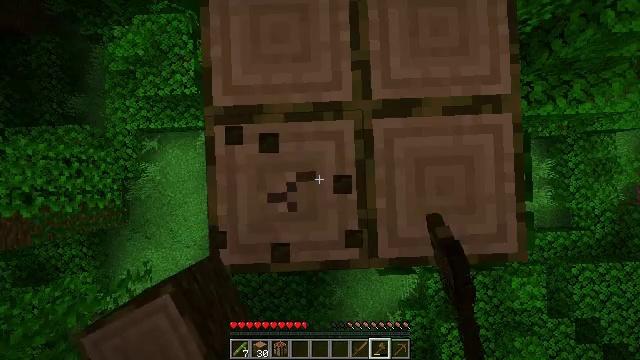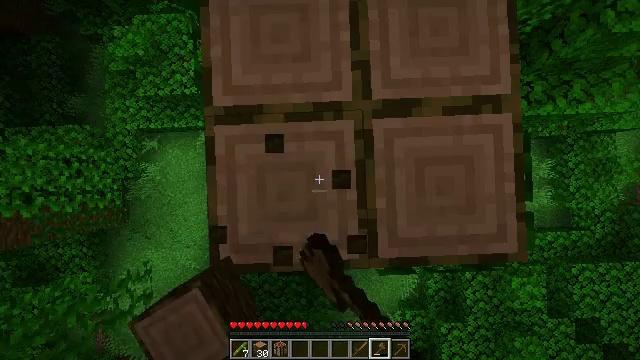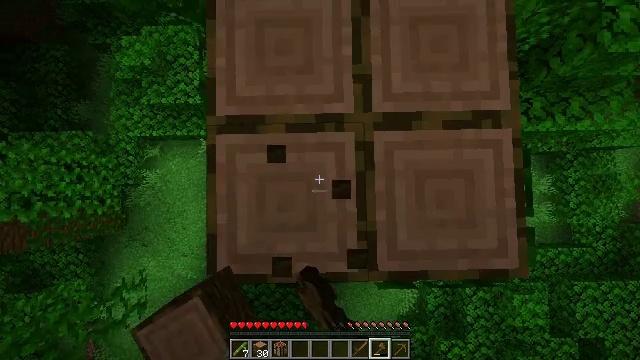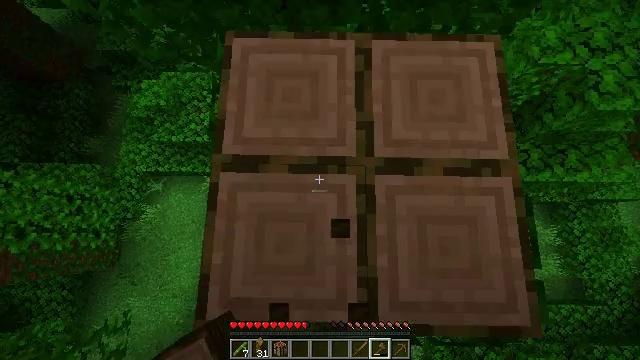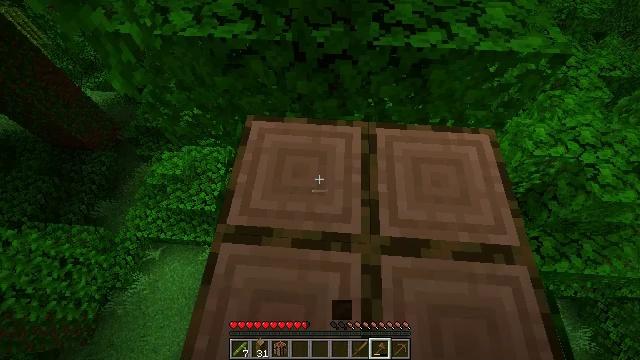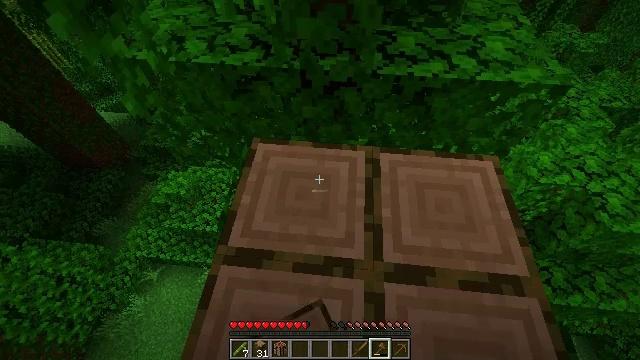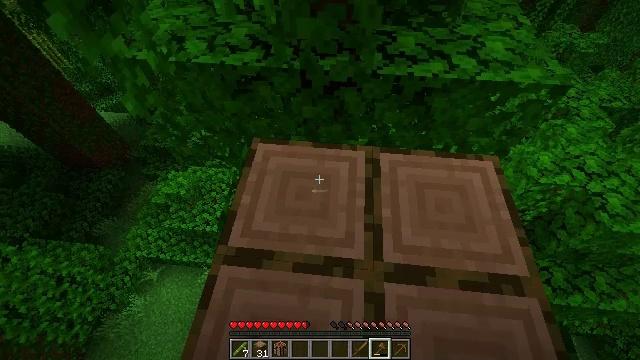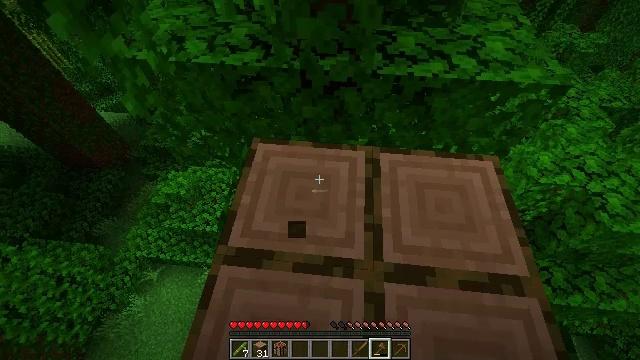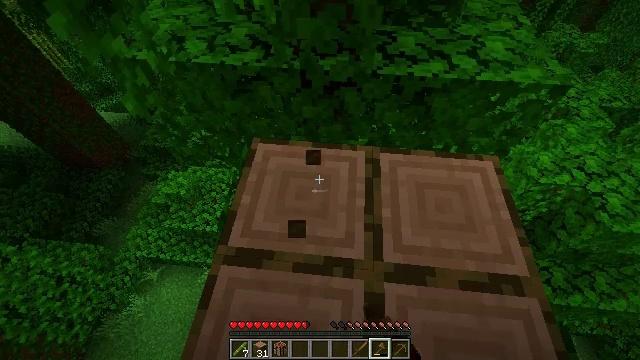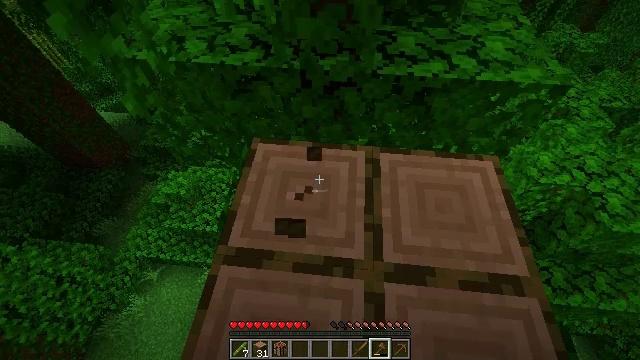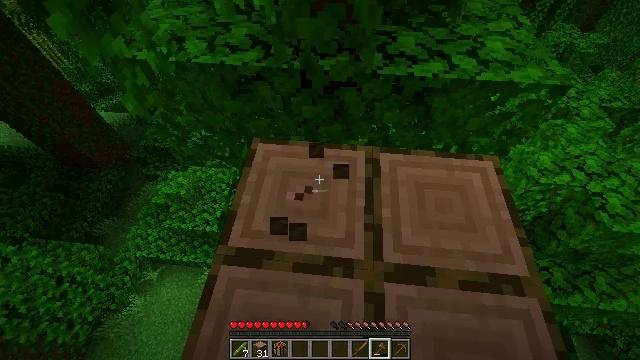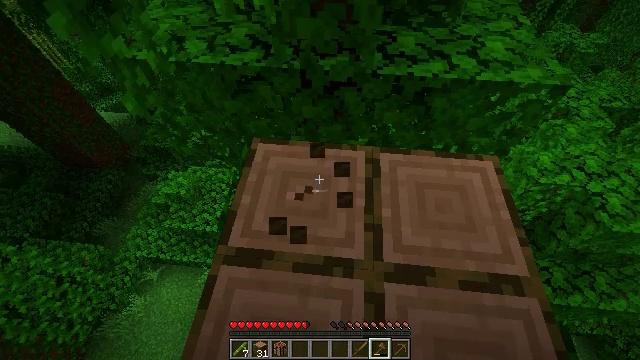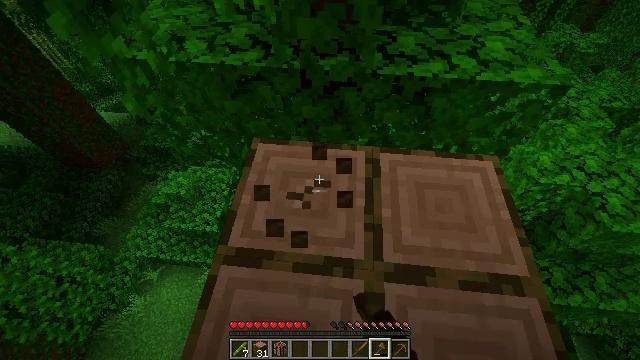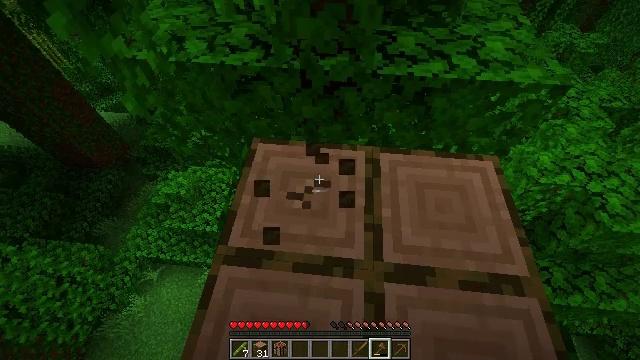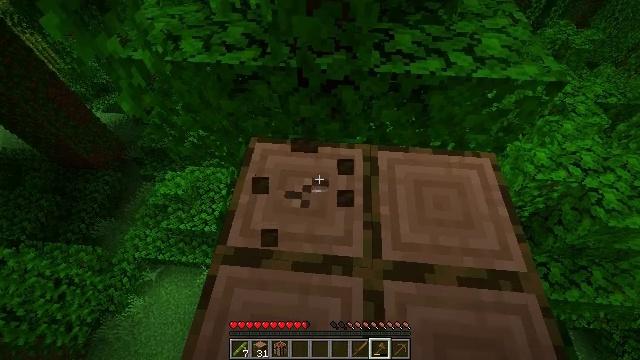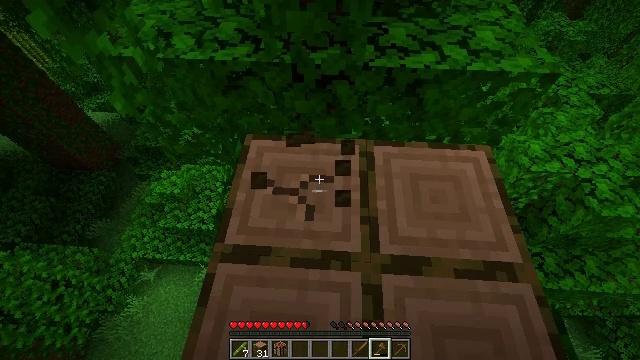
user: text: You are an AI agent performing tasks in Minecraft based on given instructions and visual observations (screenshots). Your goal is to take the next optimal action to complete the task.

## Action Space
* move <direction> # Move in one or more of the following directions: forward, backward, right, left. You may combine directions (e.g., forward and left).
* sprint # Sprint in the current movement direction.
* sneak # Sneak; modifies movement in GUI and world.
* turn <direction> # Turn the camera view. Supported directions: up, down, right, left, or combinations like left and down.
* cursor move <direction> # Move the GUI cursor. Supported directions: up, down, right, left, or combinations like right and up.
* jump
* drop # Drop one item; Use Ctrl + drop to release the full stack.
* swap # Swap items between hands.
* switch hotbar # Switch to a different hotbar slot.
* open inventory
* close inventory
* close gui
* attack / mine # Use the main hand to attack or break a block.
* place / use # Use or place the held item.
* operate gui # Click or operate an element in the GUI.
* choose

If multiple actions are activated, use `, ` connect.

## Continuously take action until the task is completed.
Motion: motion action
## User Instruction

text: Harvest the jungle log from the tree trunk.
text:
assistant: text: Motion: no_op
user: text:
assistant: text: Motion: turn left and up
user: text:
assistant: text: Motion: turn left and up
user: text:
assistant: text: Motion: turn left and up
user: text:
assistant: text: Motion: turn left and up
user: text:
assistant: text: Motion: no_op
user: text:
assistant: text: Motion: attack / mine
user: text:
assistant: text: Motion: attack / mine
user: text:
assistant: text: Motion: attack / mine
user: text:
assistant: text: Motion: attack / mine
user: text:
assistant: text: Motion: attack / mine
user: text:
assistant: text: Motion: attack / mine
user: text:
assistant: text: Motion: attack / mine
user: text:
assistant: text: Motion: attack / mine
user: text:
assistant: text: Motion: turn right, attack / mine
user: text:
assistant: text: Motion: attack / mine
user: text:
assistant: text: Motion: attack / mine
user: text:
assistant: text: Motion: attack / mine
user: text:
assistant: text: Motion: attack / mine
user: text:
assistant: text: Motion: attack / mine
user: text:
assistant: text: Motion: attack / mine
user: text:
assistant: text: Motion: attack / mine
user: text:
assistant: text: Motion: attack / mine
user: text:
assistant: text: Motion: attack / mine
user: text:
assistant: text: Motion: attack / mine
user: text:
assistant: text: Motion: attack / mine
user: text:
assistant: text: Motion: attack / mine
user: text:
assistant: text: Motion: attack / mine
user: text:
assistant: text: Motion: attack / mine
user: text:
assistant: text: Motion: attack / mine